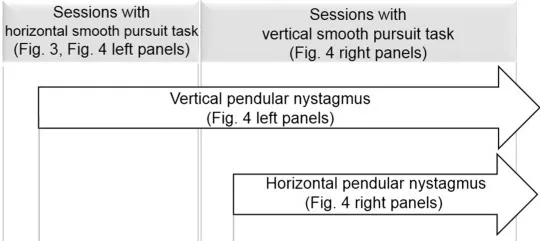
Timeline of important events in the case with references to other Figures.
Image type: chart (chart)